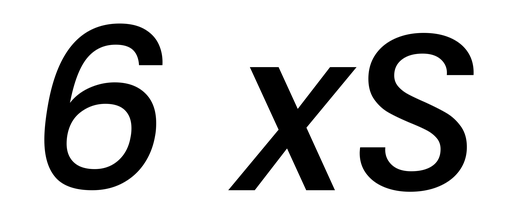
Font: Poppins-MediumItalic